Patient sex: M
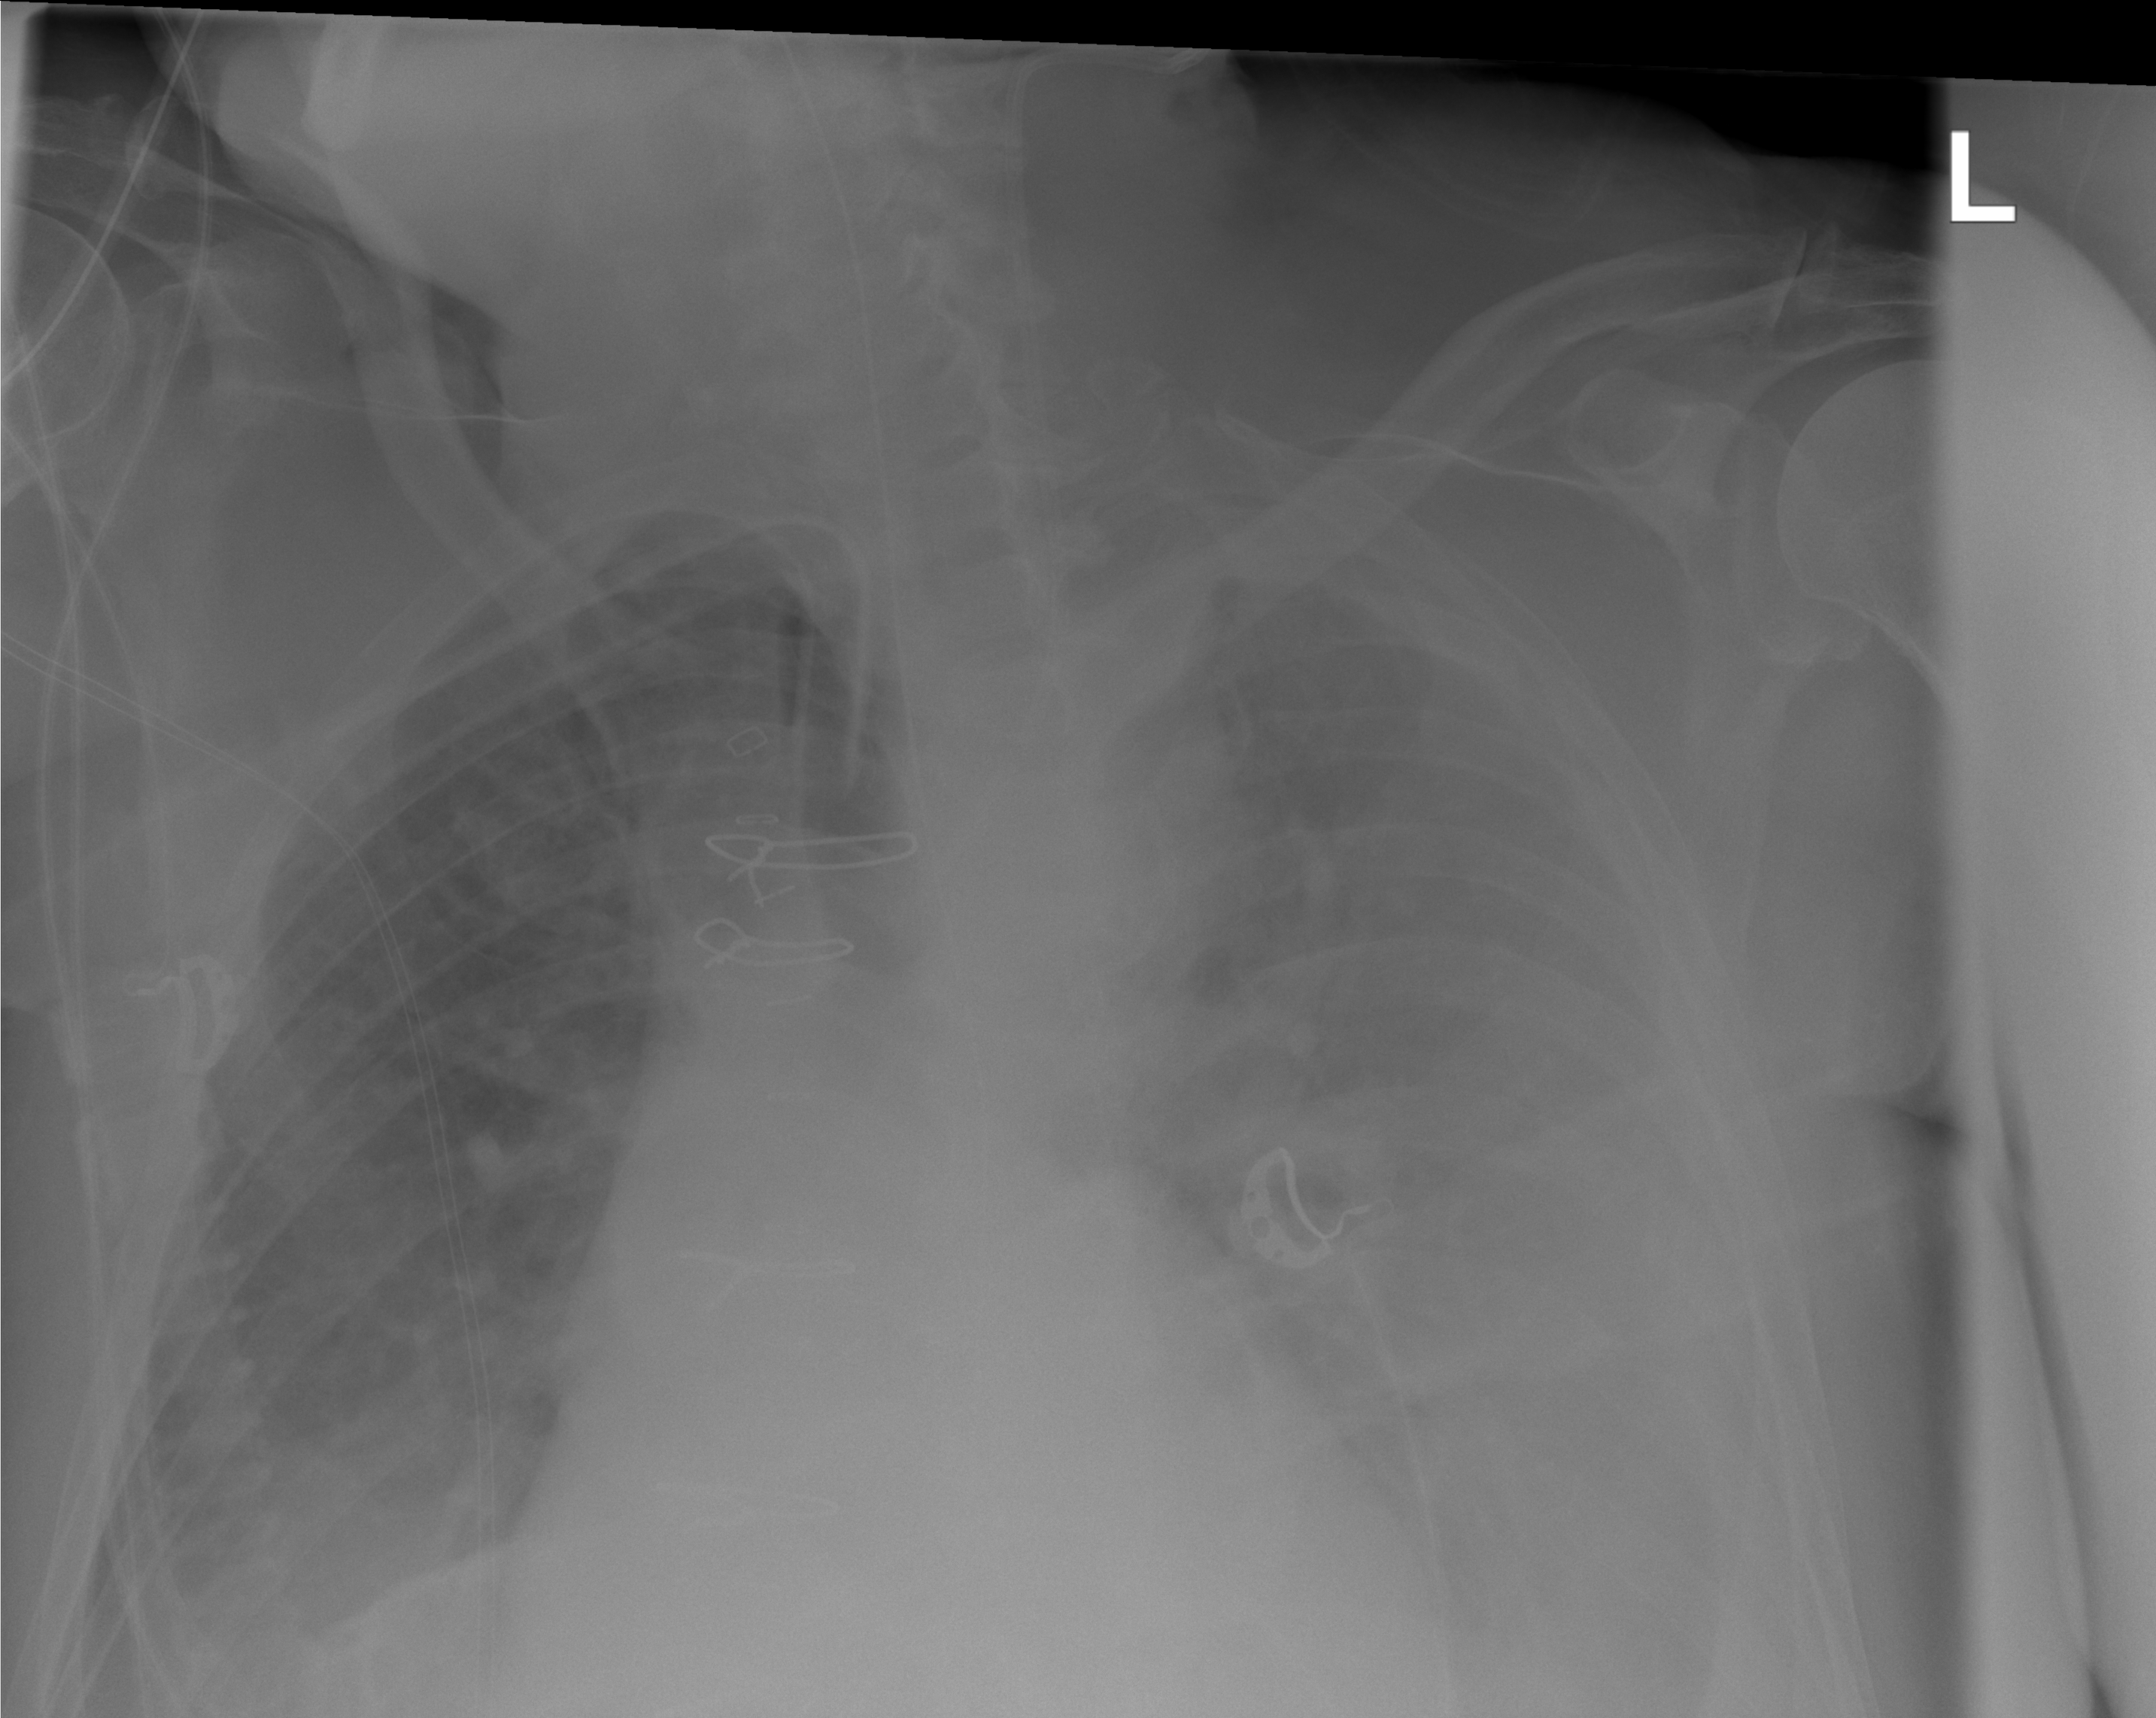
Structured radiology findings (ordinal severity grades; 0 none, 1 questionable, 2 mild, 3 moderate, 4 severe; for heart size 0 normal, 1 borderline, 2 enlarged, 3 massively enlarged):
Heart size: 2
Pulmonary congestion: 2
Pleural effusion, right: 2
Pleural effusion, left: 3
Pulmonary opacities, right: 0
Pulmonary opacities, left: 0
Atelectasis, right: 2
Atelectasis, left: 3